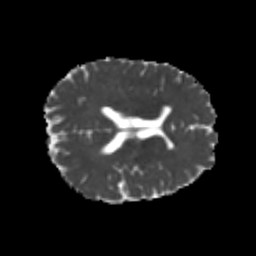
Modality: MD
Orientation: axial
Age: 24
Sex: female
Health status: healthy
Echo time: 0.074 s